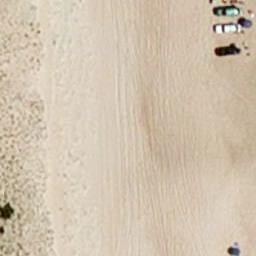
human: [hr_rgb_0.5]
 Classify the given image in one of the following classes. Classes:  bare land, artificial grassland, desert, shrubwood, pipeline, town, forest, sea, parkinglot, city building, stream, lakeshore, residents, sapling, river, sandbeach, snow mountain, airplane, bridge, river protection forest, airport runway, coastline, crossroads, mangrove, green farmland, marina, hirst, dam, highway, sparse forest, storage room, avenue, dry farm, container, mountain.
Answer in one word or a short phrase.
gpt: sandbeach